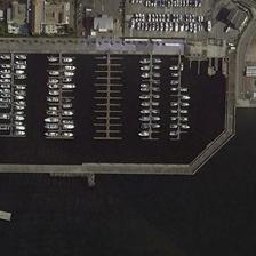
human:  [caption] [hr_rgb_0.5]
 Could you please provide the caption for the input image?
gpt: this port is protected with a dam where many ships park .

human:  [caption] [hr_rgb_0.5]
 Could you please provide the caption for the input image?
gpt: Here is a harbour with boats both at sea and on the shore.

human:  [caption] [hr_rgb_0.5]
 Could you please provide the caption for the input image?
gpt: It's a port. There are ships on the sea and on the shore.

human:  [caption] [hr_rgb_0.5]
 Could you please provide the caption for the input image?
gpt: This is the port where there is a boat on the sea and the shore.

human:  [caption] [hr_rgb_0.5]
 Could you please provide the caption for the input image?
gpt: This is a port at sea and on the coast.